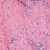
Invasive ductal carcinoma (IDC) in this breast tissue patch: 0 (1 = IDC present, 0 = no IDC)